Question: I asked few days ago, a question about how to transform a University Class Scheduling Problem into a Boolean Satisfiability Problem.
(<URL>
I got an answer by @Amit who was very elegant and easy to code.
Basically, his answer was like this : instead of considering courses, he considered time-intervals.
So for the i-th course, he just indicted all the possible intervals for this course. And we obtain a solution when there is at least 1 true-interval for every course and when no interval overlap an other.
This methods works very well when we consider only courses and nothing else. I generalize it by encoding the room inside the interval.
for example, instead of [8-10] to say that a course can happen between 8am and 10am.
I used [0.00801 - 0.01001] to say that a course can happen between 8am and 10am in the room 1.
I'm sure that you are currently wandering "why use double ?" well, because here come my problem :
To continue to generalize this method, I encode also the ndeg of the teacher in this interval.
I used [1.00801 - 1.01001] to say that a course can happen between 8am and 10am in the room 1 and be taught by the teacher ndeg1.
Here is what I got for now :

like this [1.008XX - 1.010XX] can happen in the same time as [2.008YY - 2.010YY], which is true, if the teacher 1 is teaching in the room X between 8am and 10am, the teacher 2 can teach also in Y between 8am and 10am, if and only if the room is available.
The problem is : with this method I cannot assure that XX and YY will be different and that YY will be available, because [1.008XX - 1.010XX] don't overlap [2.008XX - 2.010XX], so for now, the solver consider this possible.
And I still don't have any clue on how to assure this, by using this interval-method...
I need a way to encode {Interval, room and teacher-id} in order that :
- - -
Thanks in advance for your help,
Best regards !
---
<URL>
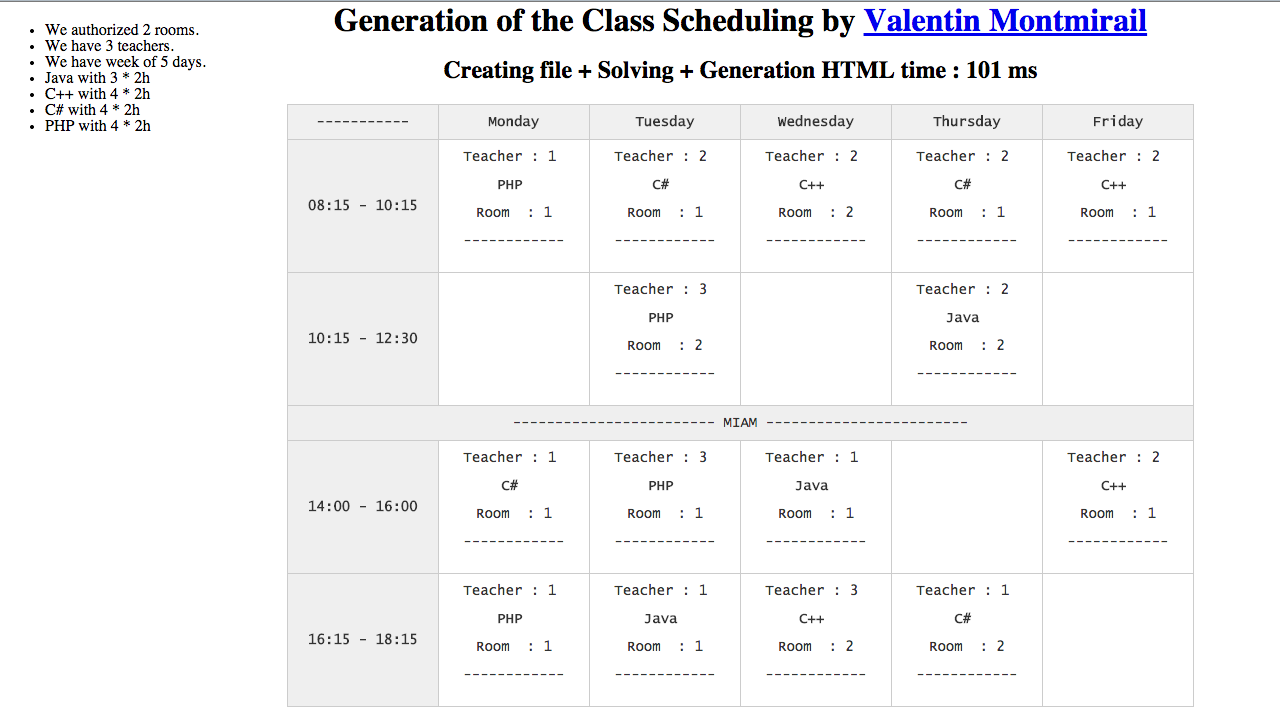
Answer: This answer is extension of <URL>r, and uses the same notations when possible.
Ok, assume each interval is assigned to one teacher (if more than one teacher can take the interval, just have multiple instances of it, with different teachers per instance), so to indicate teacher 't' teaches in a classroom 'p' at time 'x' to 'y', we can use the old variable that this class is given - 'V_{i,j}' - for the class and interval.
For each teacher 't' , and for each pair of intervals 'c=(x1,y1)', 'd=(x2,y2)' in classes (a,b) the teacher might participate in, add the clause:
'''
Q_{t,i,j} = Not(V_ac) OR Not(V_bd) OR Smaller(y1,x2) OR Smaller(y2,x1)
'''
Intuitively, the above clause guarantees a teacher cannot be in the same time in two places - no intervals overlap that the same teacher is assigned to them.
By chaining each pair '(i,j)' for each teacher 't' with AND to the original formula, it satisfies your first constraint - 'a teacher cannot be in 2 places in the same interval.' - since each teacher cannot be in two places at the same time.
Your second constraint 'there cannot be 2 teachers in the same room for the same interval.' is also satisfied by the fact that there cannot be two classes that overlap the time and class.
The 3rd constraint 'there is a least 1 interval true by course.' is satisfied by the 'F1' clause, since you have to choose at least one interval (with one teacher assigned) for each course.